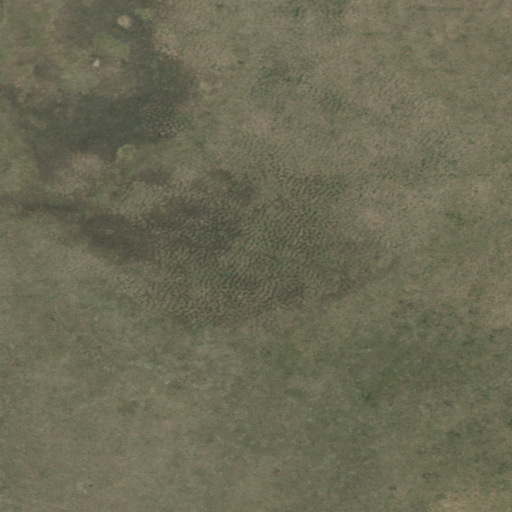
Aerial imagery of valley in Idaho named Antelope Valley containing shrub, grassland, and herbaceous wetlands